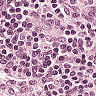
Metastatic tissue present: no